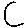
Label: moon